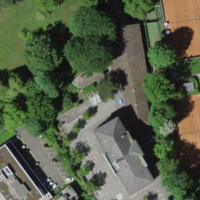
EUNIS habitat code: 54
Species observed at this site:
Crocus tommasinianus